Question: How can I get <URL>-like behavior in Snow Leopard?

'NSPopover' is only available in Lion, but are there any good third party libraries to get similar behavior in 10.6?
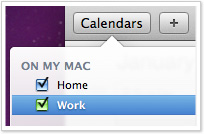
Answer: Try Matt Gemmell's MAAttachedWindow. You can find it on this page:
<URL>
Matt provides a link to a project using this with a NSStatusItem; it probably wouldn't be too much of a stretch to modify it to work with whatever you've got in mind.